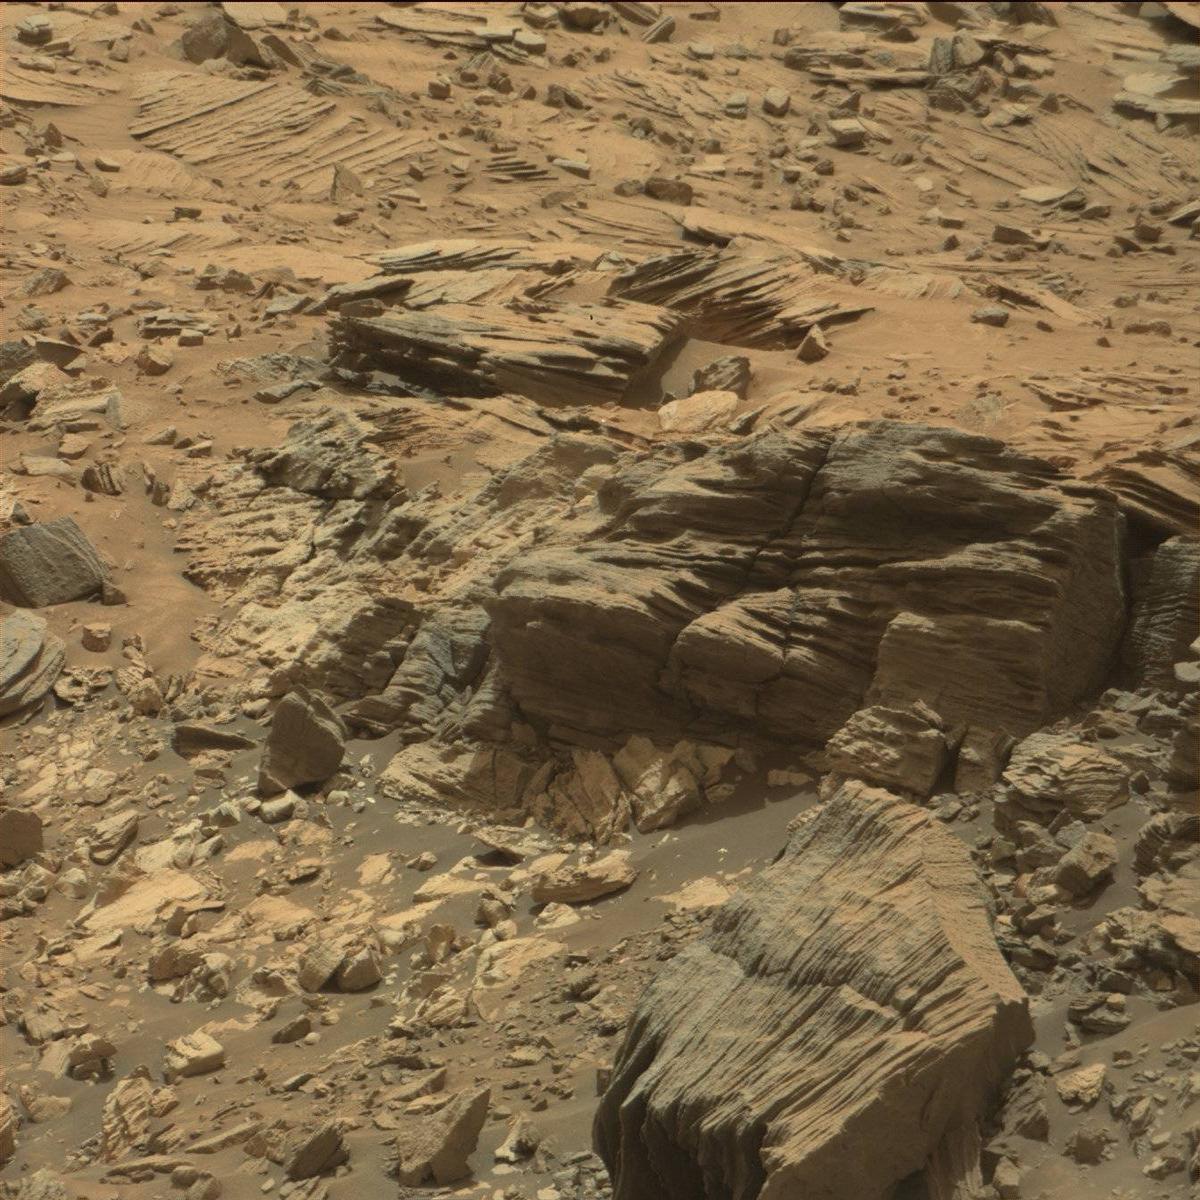
Terrain classes present: Bedrock, Sand / Soil